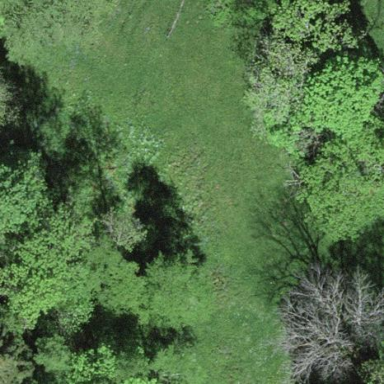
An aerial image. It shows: Beautiful meadow.